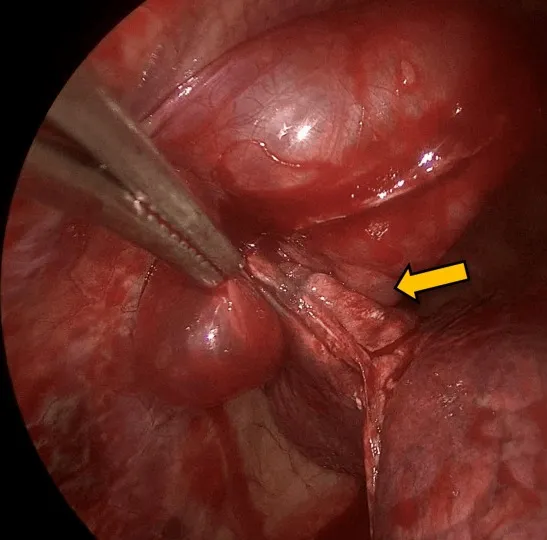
Laparoscopic stapler line posterior to wedge resection (yellow arrow).
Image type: medical_photograph (oral_photograph)